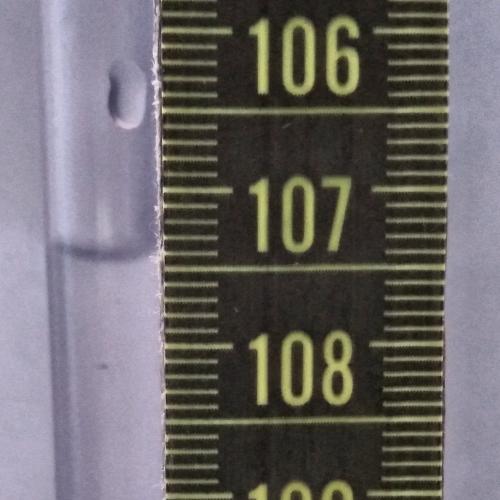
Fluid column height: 107.4 cm